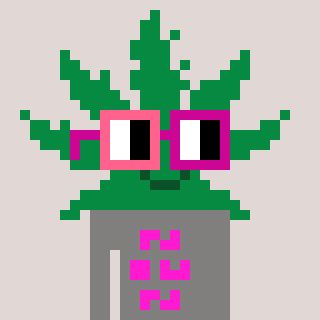
a pixel art character with square pink and red glasses, a weed-shaped head and a bluegrey-colored body on a warm background